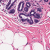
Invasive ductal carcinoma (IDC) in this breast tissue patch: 0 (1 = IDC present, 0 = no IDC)